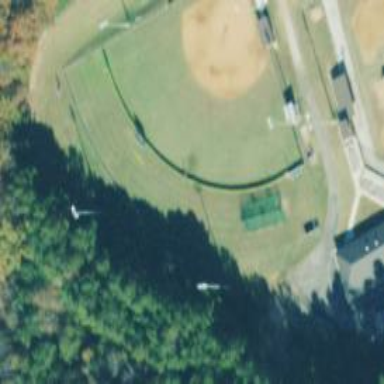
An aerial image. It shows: Baseball pitch for leisure and sports activities.